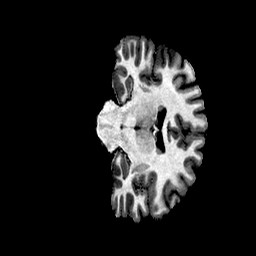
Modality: T1w
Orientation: coronal
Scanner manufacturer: ge
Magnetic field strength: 3 T
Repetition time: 0.00766 s
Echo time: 0.003476 s